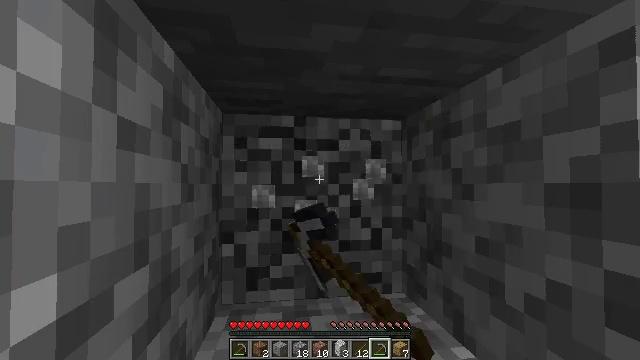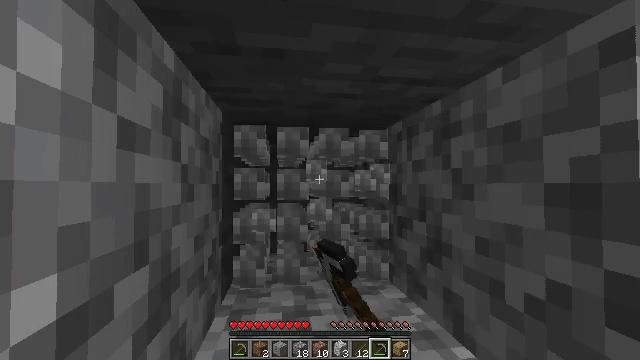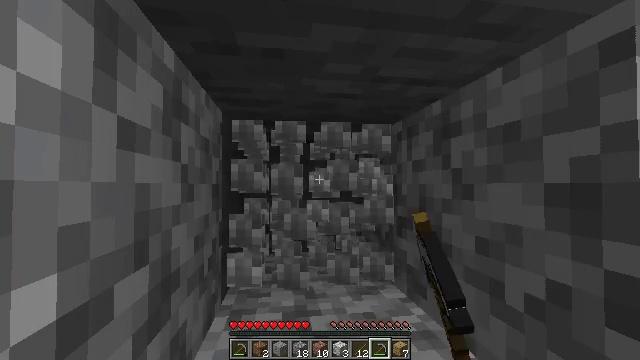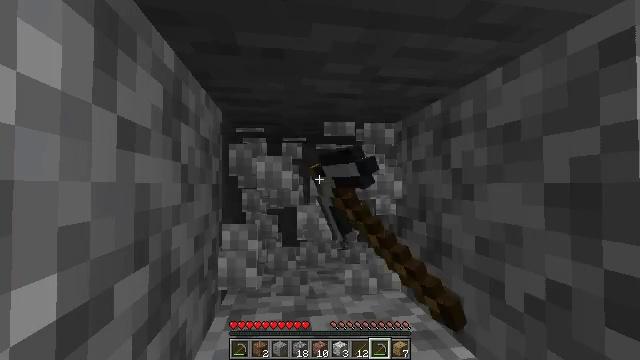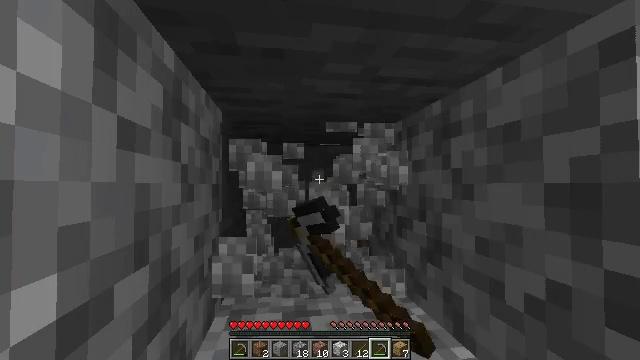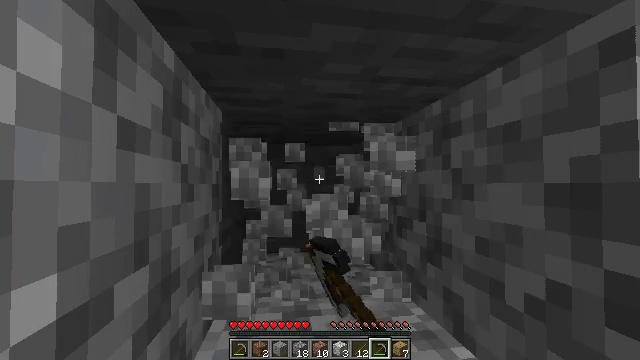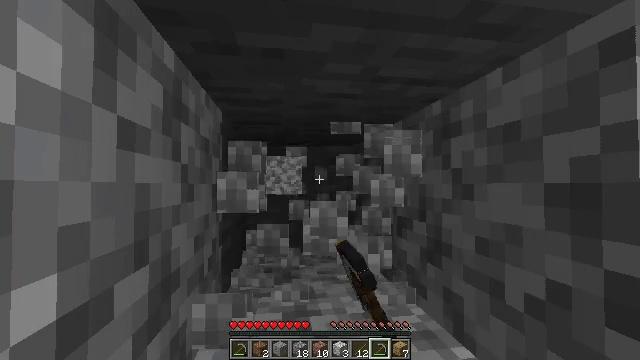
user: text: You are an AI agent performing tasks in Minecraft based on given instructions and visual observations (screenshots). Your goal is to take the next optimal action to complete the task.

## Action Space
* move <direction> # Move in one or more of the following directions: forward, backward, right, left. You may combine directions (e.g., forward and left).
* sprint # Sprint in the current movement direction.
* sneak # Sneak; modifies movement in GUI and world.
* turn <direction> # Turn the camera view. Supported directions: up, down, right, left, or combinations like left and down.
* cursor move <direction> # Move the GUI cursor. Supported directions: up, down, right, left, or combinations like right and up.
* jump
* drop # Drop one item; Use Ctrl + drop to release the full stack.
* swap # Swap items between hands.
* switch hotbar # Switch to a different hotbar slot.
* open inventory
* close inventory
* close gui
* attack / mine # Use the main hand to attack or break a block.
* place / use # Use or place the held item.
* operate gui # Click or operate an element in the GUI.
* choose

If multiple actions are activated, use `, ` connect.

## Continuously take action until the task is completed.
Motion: motion action
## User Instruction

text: Gather diorite by holding left button.
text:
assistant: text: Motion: attack / mine
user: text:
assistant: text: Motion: attack / mine
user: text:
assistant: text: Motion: attack / mine
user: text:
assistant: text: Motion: attack / mine
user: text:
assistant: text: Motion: attack / mine
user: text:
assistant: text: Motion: attack / mine
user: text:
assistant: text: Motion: attack / mine